Question: I have a WPF DataGrid which displays types that implement IDataErrorInfo. As expected when the validation fails the row gets the red exclamation mark and the invalid cell gets the red highlight.

This is all well and good; however, I want the validation error message to display in the tooltip of the invalid cell so the user has some indication of what is wrong. I presently have:
'''
<DataGrid.CellStyle>
<Style TargetType="DataGridCell">
<Setter Property="ToolTip"
Value="{Binding RelativeSource={RelativeSource Self},
Path=(Validation.Errors[0].ErrorContent}"/>
</Style>
</DataGrid.CellStyle>
'''
This approach works for 'TextBox' but not for 'DataGridCell'. What is the difference?
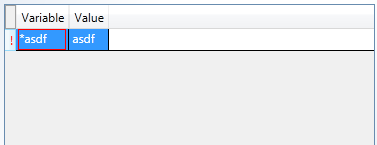
Answer: I have something similiar in a project I'm working on right now, and it goes something like this:
'''
<DataGridTextColumn.ElementStyle>
<Style TargetType="{x:Type TextBlock}">
<Setter Property="DataGridCell.ToolTip"
Value="{Binding RelativeSource={RelativeSource Self},
Path=(Validation.Errors)[0].ErrorContent}"/>
</Style>
</DataGridTextColumn.ElementStyle>
'''